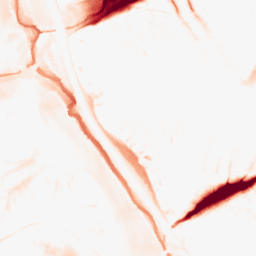
Category: morphological
Decomposition family: tophat
Decomposition parameters: size: 20
mode: black
Upsampling method: bspline
Upsampling parameters: scale: 2
Upsampling scale: 2